Question: I have a MapView control that I'm trying to load inside a ViewPager. The ViewPager is loaded with layout views, NOT fragments, as the ViewPager itself is within a fragment and I wanted to avoid the fragment within a fragment scenario.
Here is the ViewPager's adapter, which loads the map as the 4th screen:
'''
public class AmbientPagerAdapter : PagerAdapter {
private ViewPagerWithMap pager;
private CurrentLocationStatistics ambientData;
private AmbientSearchBuilder searchBuilder;
private AmbientSearchIndicatorBuilder searchIndicatorBuilder;
private AmbientIndicatorBuilder indicatorBuilder;
private AmbientMapBuilder mapBuilder;
private Bundle savedInstanceState;
public AmbientPagerAdapter(View view, CurrentLocationStatistics ambientData, Bundle savedInstanceState) {
this.pager = view.FindViewById<ViewPagerWithMap> (Resource.Id.ambient_pager);
this.ambientData = ambientData;
this.savedInstanceState = savedInstanceState;
SetupEvents ();
}
private void SetupEvents () {
pager.Touch += (object sender, View.TouchEventArgs e) => {
pager.Parent.RequestDisallowInterceptTouchEvent(true);
e.Handled = false;
};
}
#region Setup Views
public override Java.Lang.Object InstantiateItem(View collection, int position) {
var layoutInflater = (LayoutInflater)ApplicationContext.Activity.GetSystemService (Context.LayoutInflaterService);
View view = null;
switch (position) {
case 0:
view = layoutInflater.Inflate (Resource.Layout.AmbientSearch, null);
searchBuilder = new AmbientSearchBuilder (view, ambientData);
break;
case 1:
view = layoutInflater.Inflate (Resource.Layout.AmbientSearchIndicators, null);
searchIndicatorBuilder = new AmbientSearchIndicatorBuilder (view, ambientData);
break;
case 2:
view = layoutInflater.Inflate (Resource.Layout.AmbientIndicators, null);
indicatorBuilder = new AmbientIndicatorBuilder (view, ambientData);
break;
case 3:
view = layoutInflater.Inflate (Resource.Layout.AmbientMap, null);
mapBuilder = new AmbientMapBuilder (view, ambientData, savedInstanceState);
break;
}
// Add view to pager
var viewPager = collection.JavaCast<ViewPager>();
viewPager.AddView(view);
return view;
}
public void Update (CurrentLocationStatistics ambientData) {
this.ambientData = ambientData;
if (searchBuilder != null) {
searchBuilder.Update (ambientData);
}
if (searchIndicatorBuilder != null) {
searchIndicatorBuilder.Update (ambientData);
}
if (indicatorBuilder != null) {
indicatorBuilder.Update (ambientData);
}
if (mapBuilder != null) {
mapBuilder.Update (ambientData);
}
}
#endregion
#region Infrastructure
public override void DestroyItem(View collection, int position, Java.Lang.Object view) {
var viewPager = collection.JavaCast<ViewPager>();
viewPager.RemoveView (view as View);
if (position == 3 && mapBuilder != null) {
mapBuilder.OnDestroy ();
}
}
public override bool IsViewFromObject(View view, Java.Lang.Object obj) {
return view == obj;
}
public override IParcelable SaveState() {
return null;
}
public override void StartUpdate(View arg0) {
}
public override void FinishUpdate(View arg0) {
}
public void UpdateVisibleItem (int index) {
pager.SetCurrentItem (index, false);
}
public override int Count {
get {
return 4;
}
}
#endregion
public AmbientSearchBuilder SearchBuilder { get { return searchBuilder; } }
public AmbientMapBuilder MapBuilder { get { return mapBuilder; } }
}
'''
Once the user swipes to the 3rd screen it instantiates the map, as the ViewPager needs to load the next screen so it can show both at once when swiping over (the default ViewPager behavior.) Could this be part of the issue, that it's loading the map when it's not in view yet?
Below is the class that sets up the MapView. The lifecycle events are called by the fragment hosting the ViewPager.
'''
public class AmbientMapBuilder : AmbientBuilderBase {
private View view;
private TouchMapView mapView;
private PropertyMapAdapter adapter;
private Geolocation initialLocation;
private CameraPosition lastCamera;
private TinyMessageSubscriptionToken filterToken;
public AmbientMapBuilder(View view, CurrentLocationStatistics ambientData, Bundle savedInstanceState = null) : base(ambientData) {
this.view = view;
this.mapView = view.FindViewById<TouchMapView> (Resource.Id.map);
mapView.OnCreate (savedInstanceState);
//MapsInitializer.Initialize (ApplicationContext.Activity);
}
public void Update (CurrentLocationStatistics ambientData) {
this.ambientData = ambientData;
}
#region Lifecycle Events
public void OnResume () {
if (mapView != null)
mapView.OnResume ();
if (lastCamera != null) {
if (adapter != null)
adapter.MoveMapToPosition (lastCamera);
lastCamera = null;
}
}
public void OnPause () {
mapView.OnPause ();
lastCamera = mapView.Map.CameraPosition;
if (filterToken != null) {
filterToken.Dispose ();
filterToken = null;
}
}
public void OnSaveInstanceState (Bundle outState) {
var map = mapView;
if (map != null)
map.OnSaveInstanceState (outState);
}
public void OnLowMemory () {
if (mapView != null) {
mapView.OnLowMemory ();
}
}
public void OnDestroy () {
if (mapView != null) {
mapView.OnDestroy ();
}
}
#endregion
public bool MapIsLoaded { get; set; }
public PropertyMapAdapter MapAdapter {
get { return adapter; }
}
public View View {
get { return view; }
}
public TouchMapView MapView {
get { return mapView; }
}
}
'''
And lastly, this is the layout xml for the map:
'''
<RPR.Mobile.Droid.Widget.TouchMapView xmlns:map="http://schemas.android.com/apk/res-auto"
android:id="@+id/map"
map:cameraTargetLat="37.09024"
map:cameraTargetLng="-95.712891"
map:cameraZoom="3"
map:uiCompass="false"
map:uiRotateGestures="false"
map:uiScrollGestures="true"
map:uiTiltGestures="false"
map:uiZoomGestures="true"
map:uiZoomControls="false"
android:layout_width="match_parent"
android:layout_height="match_parent" />
'''
Below is what the map looks like, it just shows the grid lines and a gray background but no map, and the map can't be interacted with.

Any ideas what the issue is?
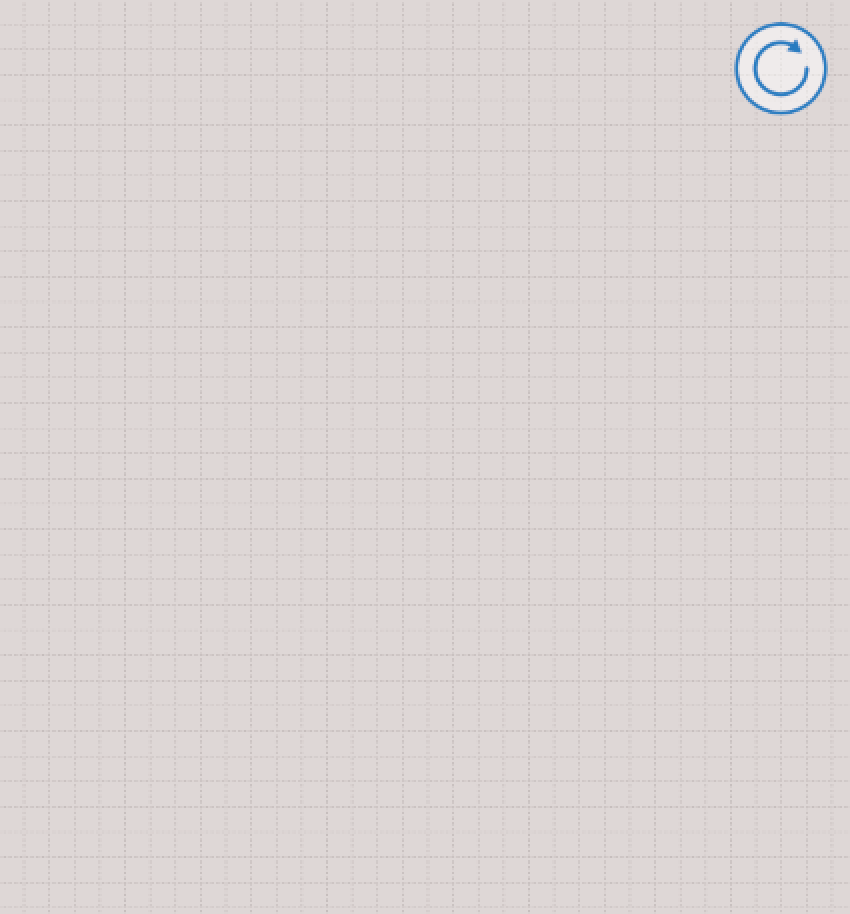
Answer: This issue arose due to the lifecycle of the fragment not aligning with the instantiation of the mapView in the ViewPager, specifically that the fragment.OnResume method was called before the mapView was setup so mapView.OnResume () was never called. I needed to manually call mapView.OnResume () after mapView.OnCreate () and then everything worked peachy.